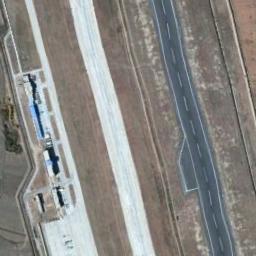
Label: runway